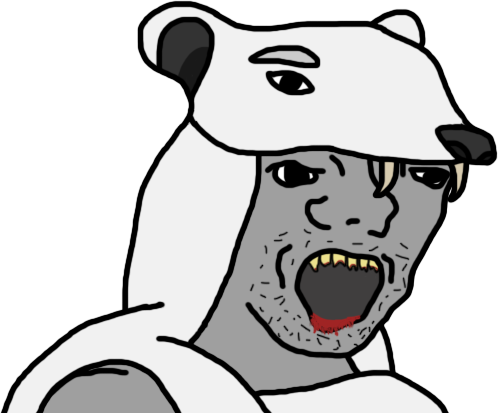
Label: 5_Grug